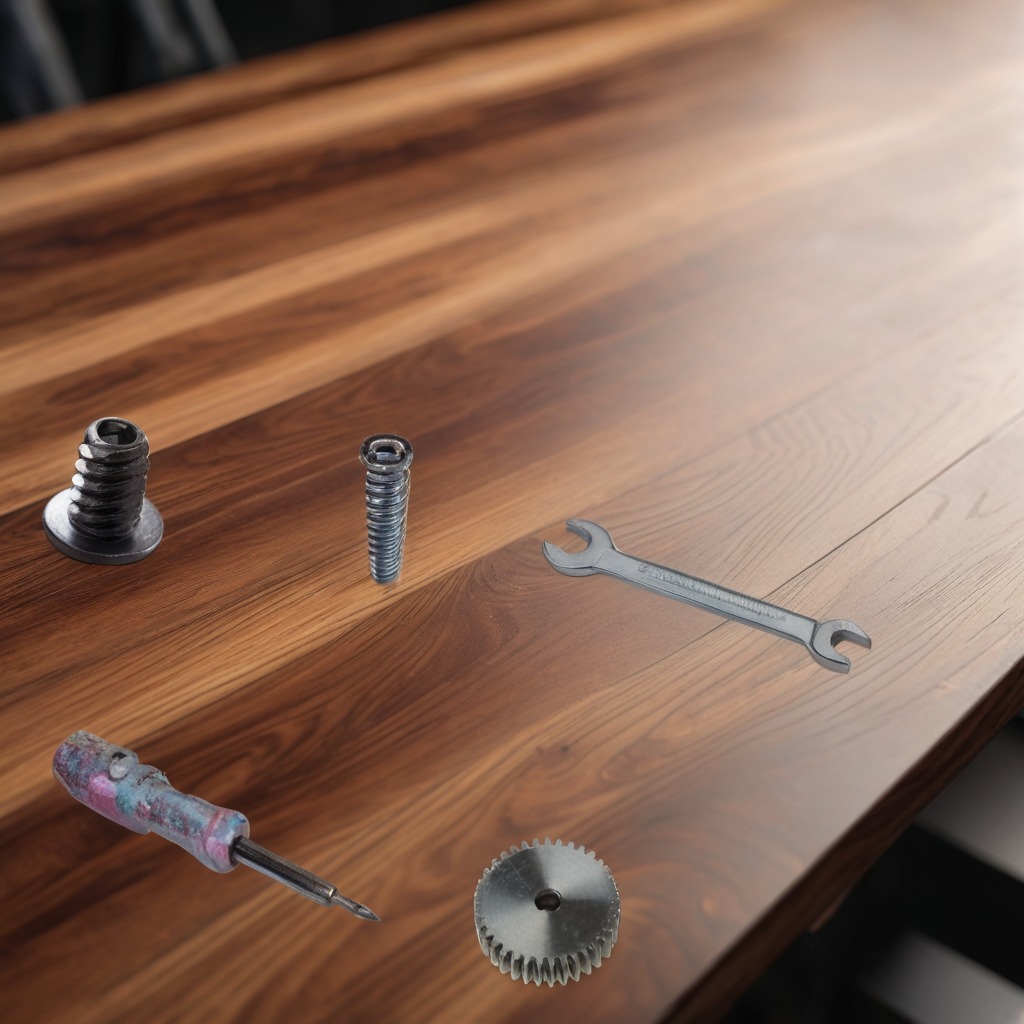
A steel gear with teeth, a metal machine screw, a coiled metal spring, a screwdriver, and a wrench are lying on the wooden table.